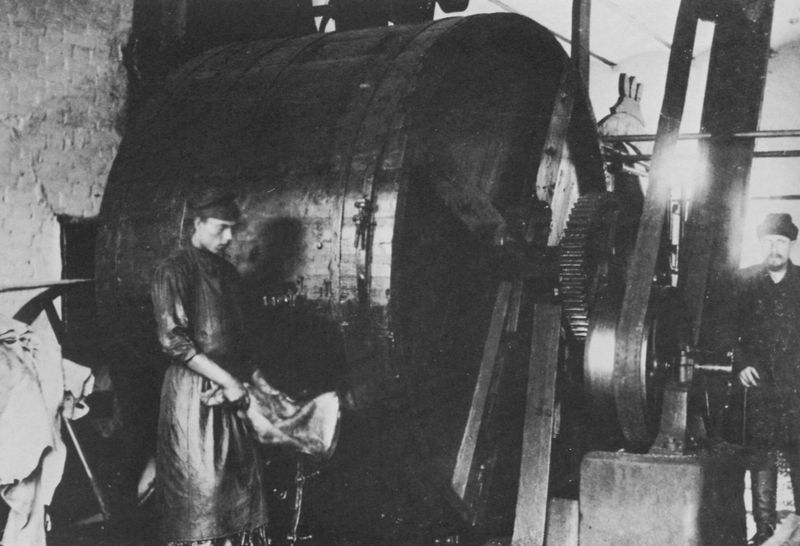
Titel: Arbeitsvorgänge bei der Behandlung von Leder und Filz
Künstler: Russischer Photograph
Schlagwörter: weiß, holz, hut, hüte, männer, schwarz, bart, mütze, wand, stein, mühle, räder, sack, schürze, mauer, steinmauer, fabrik, arbeiter, industrie, rad, dampf, foto, fotografie, maschine, technik, fass, trommel, fotographie, zahnräder, zahnrad, steinwand, industri, holztrommel, lederkittel, sacke